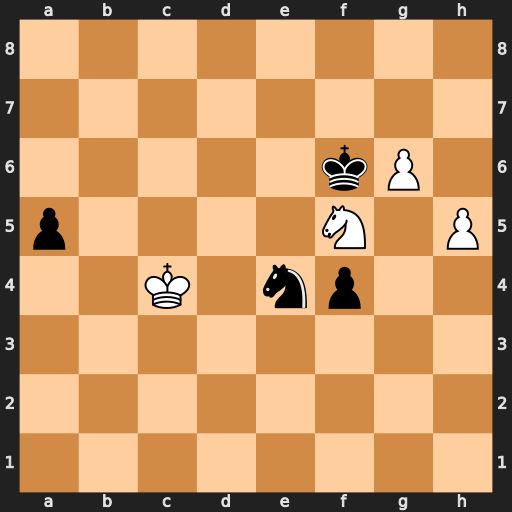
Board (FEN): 8/8/5kP1/p4N1P/2K1np2/8/8/8
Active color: w
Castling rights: -
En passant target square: -
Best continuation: g7 Kf7 h6 Nf6 Ne7